Interaction volume radius: 5 \u00c5
Interaction volume height: 10 \u00c5
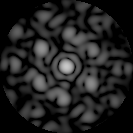
Disorder parameter: 0.5427